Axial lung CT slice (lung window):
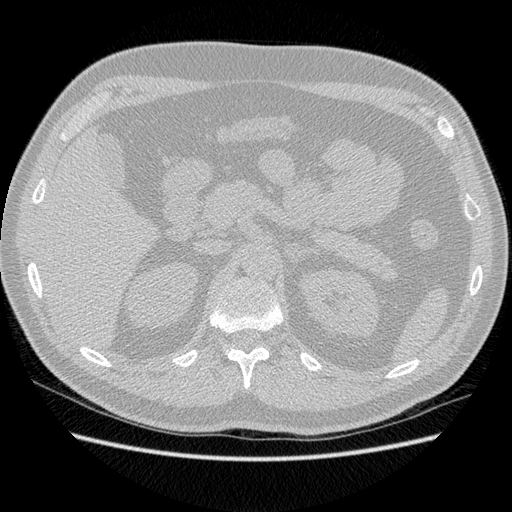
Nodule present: no